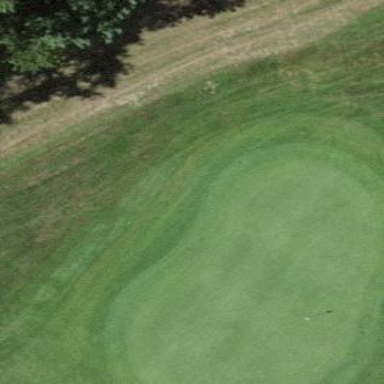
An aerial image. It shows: Picturesque green golfing area with grass land use.